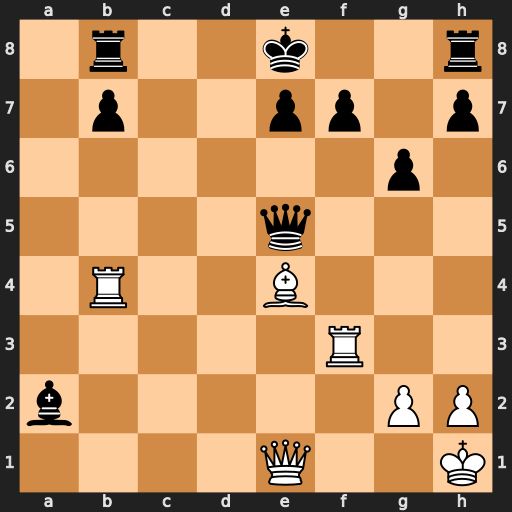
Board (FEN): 1r2k2r/1p2pp1p/6p1/4q3/1R2B3/5R2/b5PP/4Q2K
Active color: w
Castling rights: k
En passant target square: -
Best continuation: Bc6+ bxc6 Qxe5 Rxb4 Qxh8+